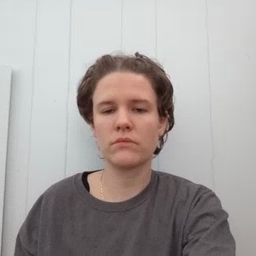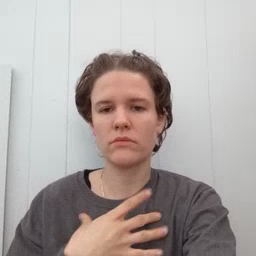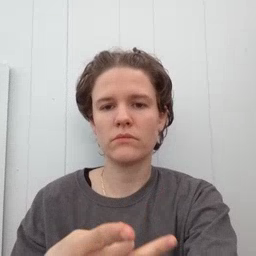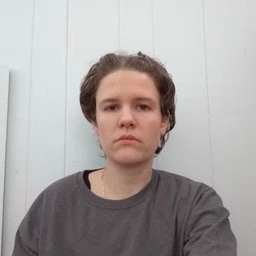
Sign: like